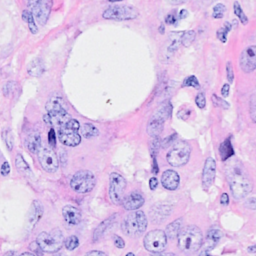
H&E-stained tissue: Breast